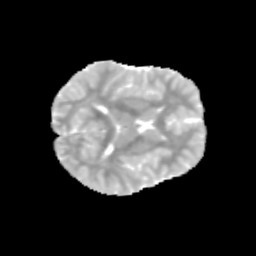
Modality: MD
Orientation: axial
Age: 12
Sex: male
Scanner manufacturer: siemens
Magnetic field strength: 3 T
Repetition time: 3.8 s
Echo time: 0.07 s